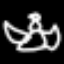
Label: angel